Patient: sex F, age 53
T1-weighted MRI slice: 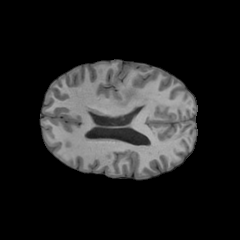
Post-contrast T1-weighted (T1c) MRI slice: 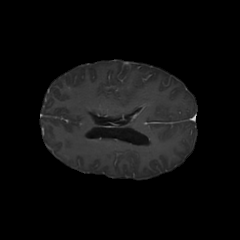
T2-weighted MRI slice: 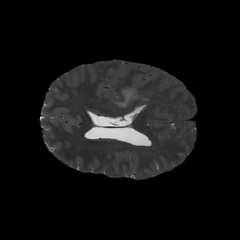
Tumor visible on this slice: yes
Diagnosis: Glioblastoma, IDH-wildtype
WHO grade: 4